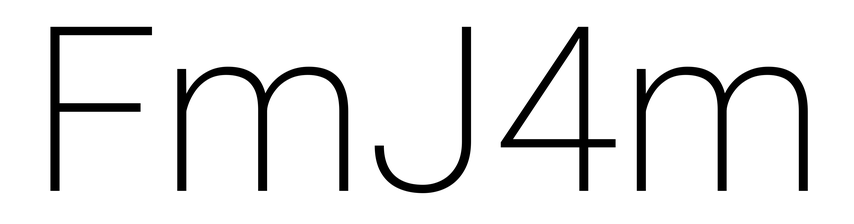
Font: Roboto_ExtraLight